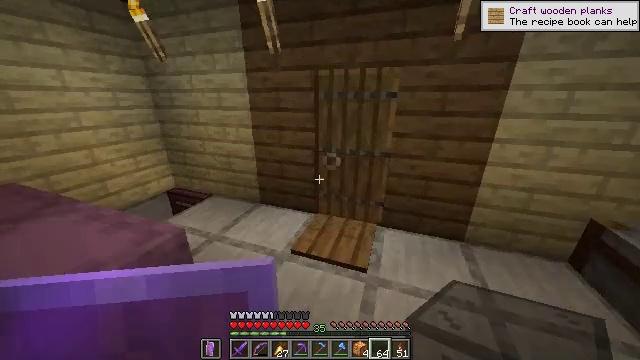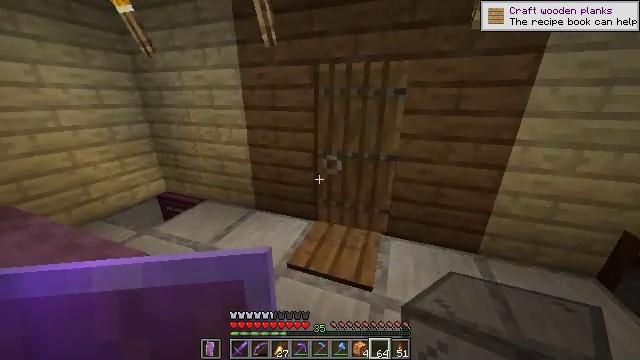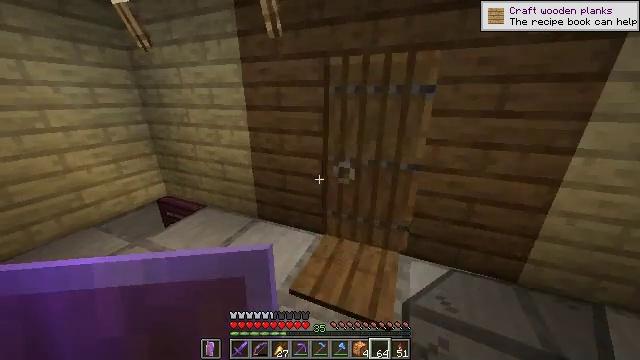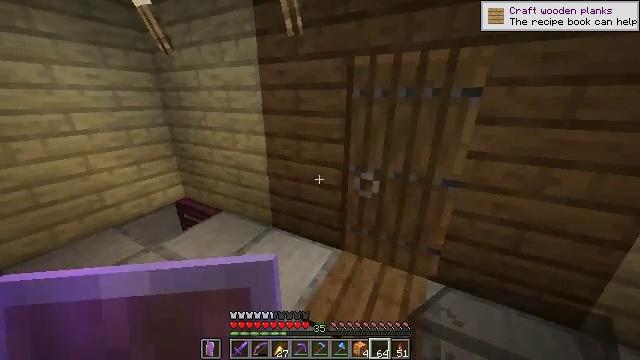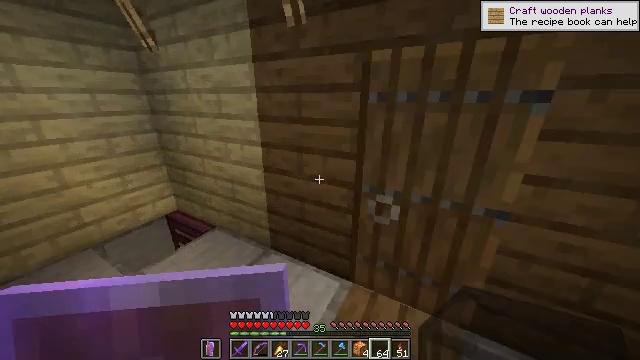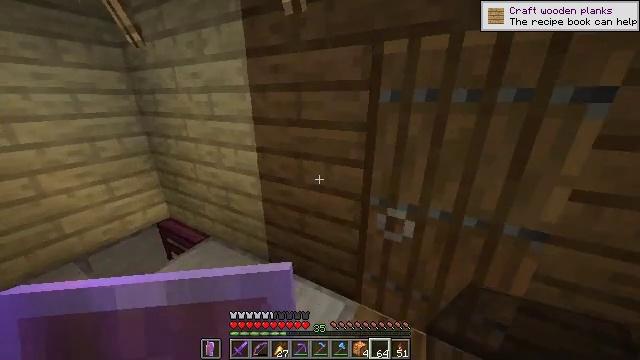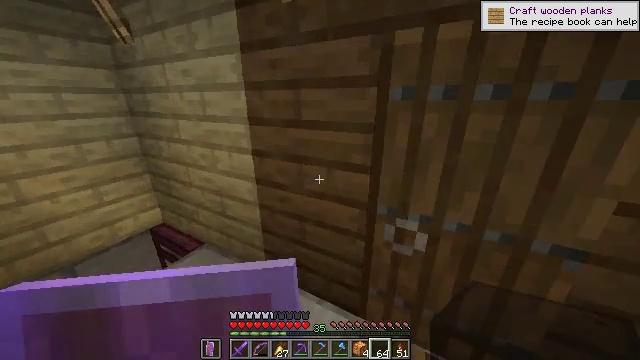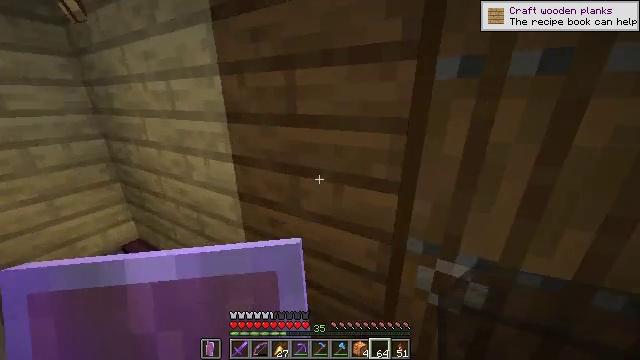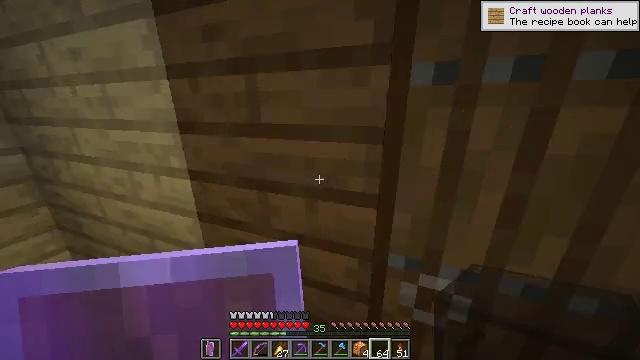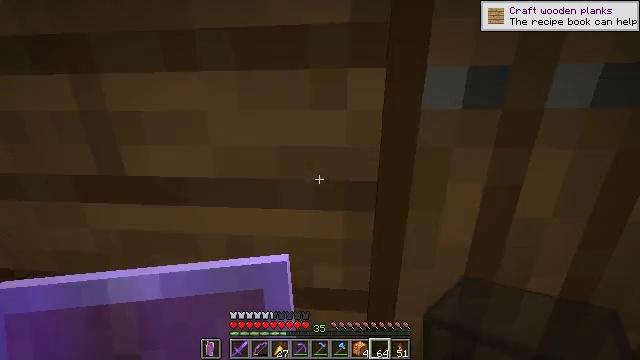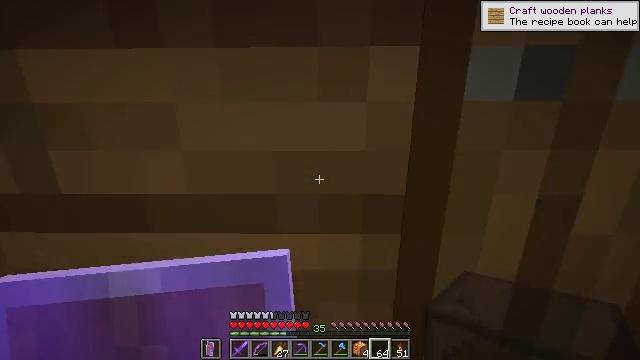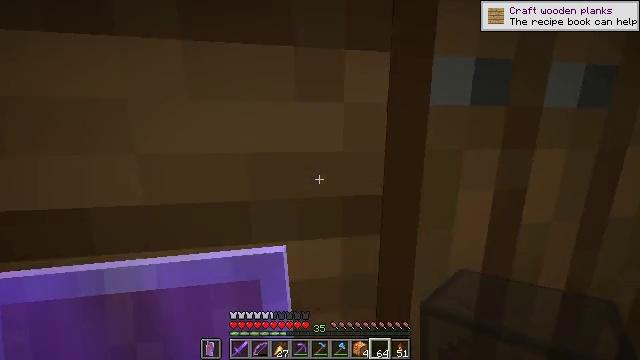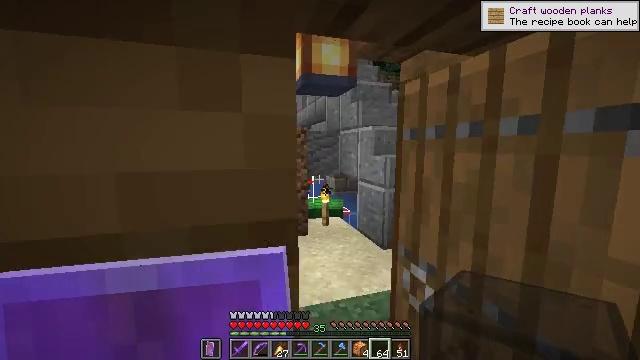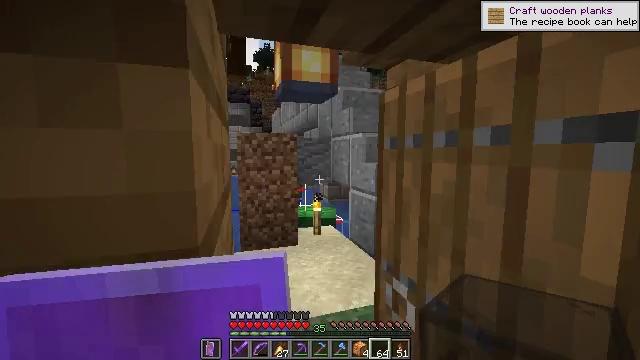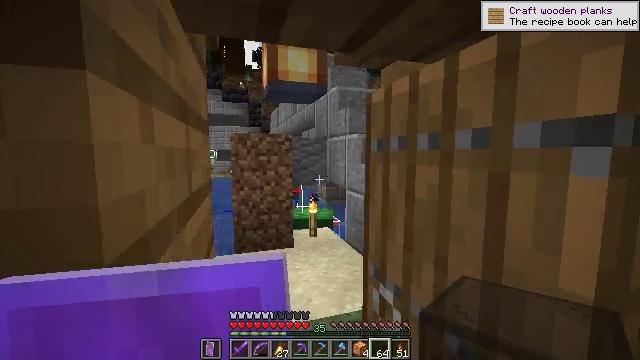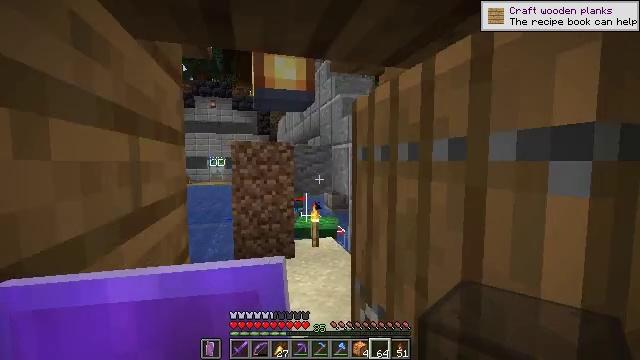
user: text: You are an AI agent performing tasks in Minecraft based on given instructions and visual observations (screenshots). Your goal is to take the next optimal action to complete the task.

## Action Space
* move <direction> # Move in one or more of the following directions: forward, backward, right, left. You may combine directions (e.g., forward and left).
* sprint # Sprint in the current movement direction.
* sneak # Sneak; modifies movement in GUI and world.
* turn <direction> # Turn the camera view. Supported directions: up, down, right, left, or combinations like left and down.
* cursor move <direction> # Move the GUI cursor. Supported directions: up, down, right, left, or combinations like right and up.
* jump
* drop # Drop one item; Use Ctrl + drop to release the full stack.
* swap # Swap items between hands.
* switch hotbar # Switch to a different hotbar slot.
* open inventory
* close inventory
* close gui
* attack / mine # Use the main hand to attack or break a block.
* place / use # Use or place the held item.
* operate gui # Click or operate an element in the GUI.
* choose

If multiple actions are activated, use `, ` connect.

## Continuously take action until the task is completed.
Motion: motion action
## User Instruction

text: Gather blackstone for crafting.
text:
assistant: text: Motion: move forward, sprint
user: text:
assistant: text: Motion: move forward, sprint, turn left
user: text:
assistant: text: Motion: move forward, sprint, turn left
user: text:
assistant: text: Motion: move forward, sprint, turn left
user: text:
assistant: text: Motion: move forward, sprint
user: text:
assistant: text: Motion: move forward, sprint
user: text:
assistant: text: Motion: move forward, sprint
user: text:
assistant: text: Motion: move forward, sprint, turn right and up
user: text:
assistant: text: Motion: move forward, sprint, turn right and up
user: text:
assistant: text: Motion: move forward, sprint, turn right and up
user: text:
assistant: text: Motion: move forward, sprint, turn right and up
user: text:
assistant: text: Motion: move forward and move right, sprint, turn right and up
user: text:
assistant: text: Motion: move forward and move right, sprint, turn up
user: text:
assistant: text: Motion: move forward and move right, sprint
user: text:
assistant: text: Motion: move forward, sprint, turn left and up
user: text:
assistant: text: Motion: move forward, sprint, turn left and up
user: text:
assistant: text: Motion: move forward, sprint, turn left
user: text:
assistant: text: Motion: move forward, sprint
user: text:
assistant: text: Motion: move forward, sprint
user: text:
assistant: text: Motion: move forward, sprint
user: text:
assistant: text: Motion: move forward, sprint, turn up
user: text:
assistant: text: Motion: move forward, sprint, turn up
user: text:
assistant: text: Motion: move forward, sprint
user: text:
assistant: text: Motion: move forward, sprint, turn right
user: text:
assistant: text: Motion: move forward, sprint, turn right and up
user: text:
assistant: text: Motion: move forward, sprint, turn right
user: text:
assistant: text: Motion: move forward, sprint, turn right and down
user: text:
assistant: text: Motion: move forward, sprint, turn right and down
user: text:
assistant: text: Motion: move forward, sprint, turn right and down
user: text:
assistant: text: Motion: move forward, sprint